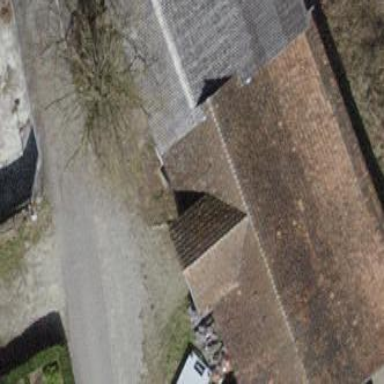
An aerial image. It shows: Rural barn.